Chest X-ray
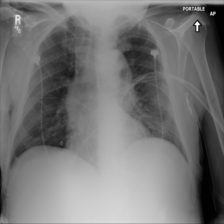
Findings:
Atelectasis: negative
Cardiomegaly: negative
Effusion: negative
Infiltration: negative
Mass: negative
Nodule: positive
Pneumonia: negative
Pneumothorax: negative
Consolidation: negative
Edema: negative
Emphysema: negative
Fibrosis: negative
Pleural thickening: negative
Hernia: negative